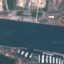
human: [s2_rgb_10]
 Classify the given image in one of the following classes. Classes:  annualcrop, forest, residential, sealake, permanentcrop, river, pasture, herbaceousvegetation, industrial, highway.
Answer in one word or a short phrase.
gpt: River